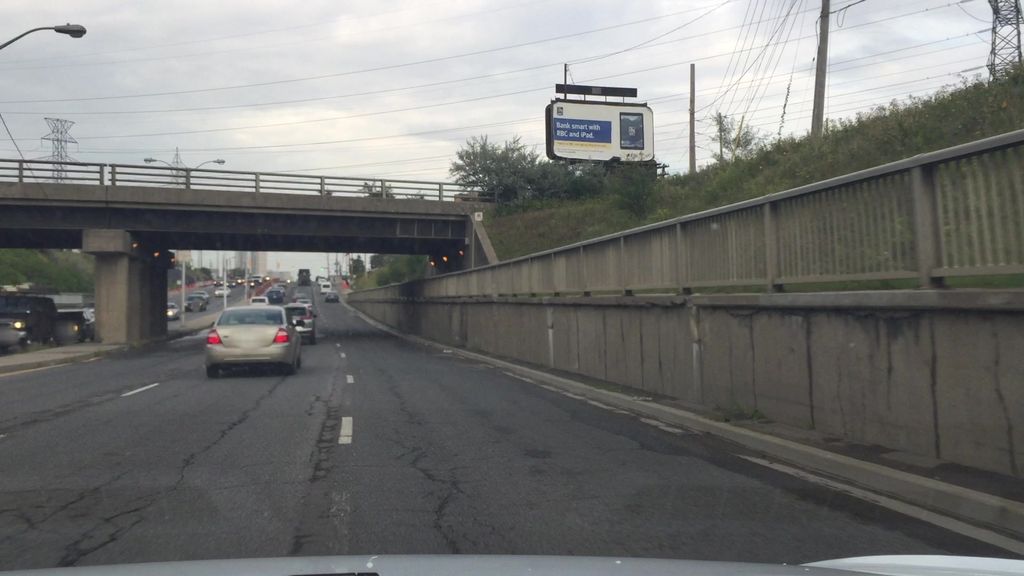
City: toronto